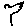
Label: bird